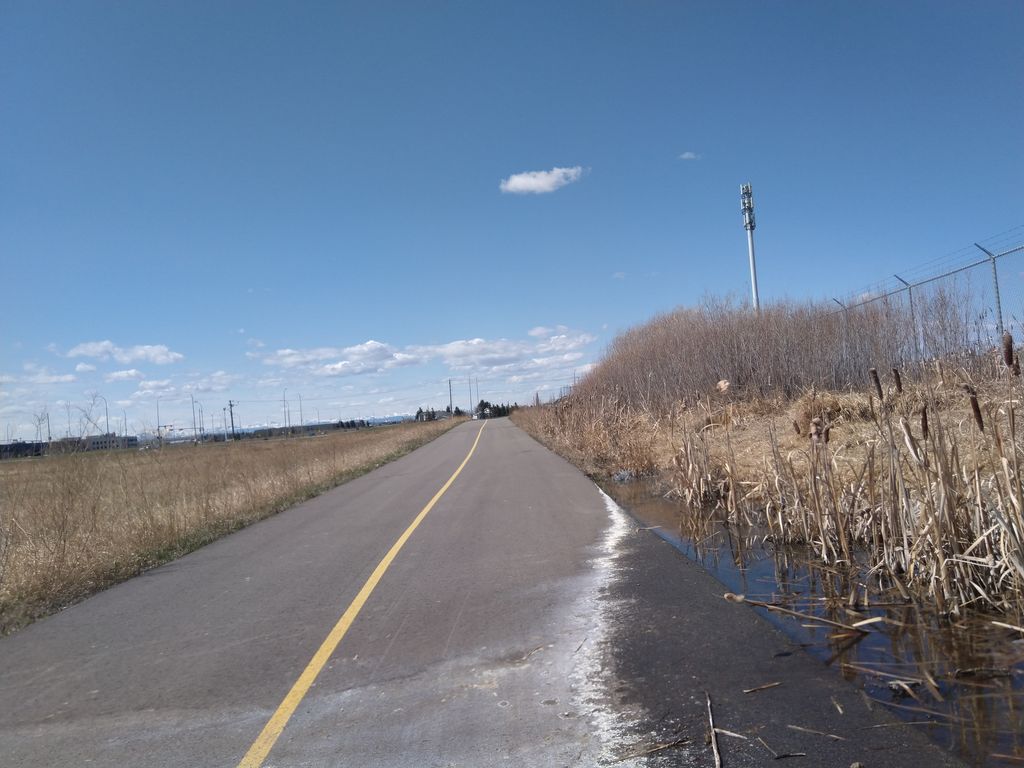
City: calgary